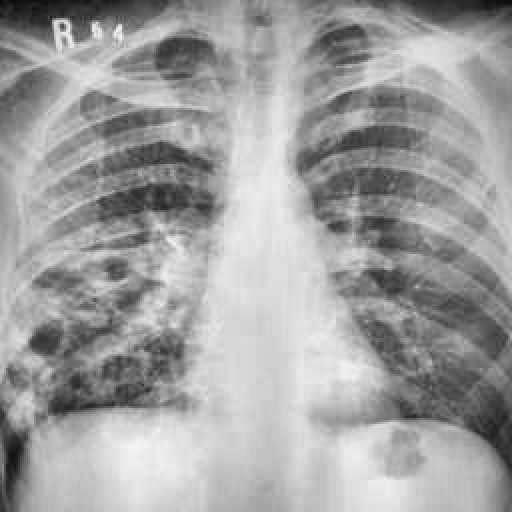
Finding: TUBERCULOSIS